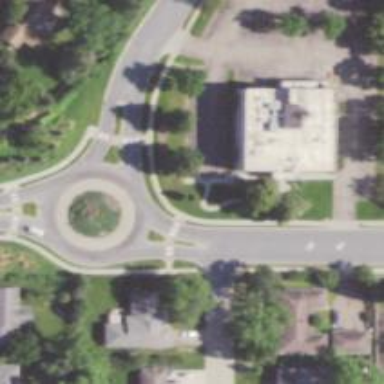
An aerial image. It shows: Roundabout at tertiary road junction.